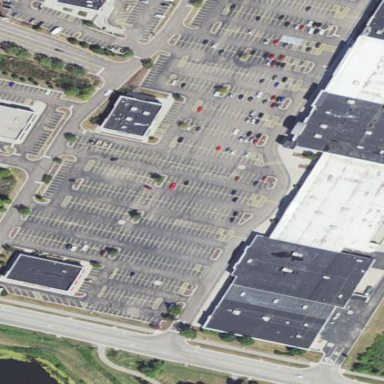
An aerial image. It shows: Parking lane.